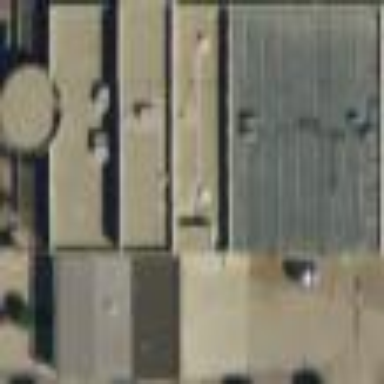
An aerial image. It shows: Retail building that houses car shop.